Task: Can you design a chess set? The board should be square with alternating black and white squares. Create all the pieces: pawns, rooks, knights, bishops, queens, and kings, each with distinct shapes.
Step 1607:
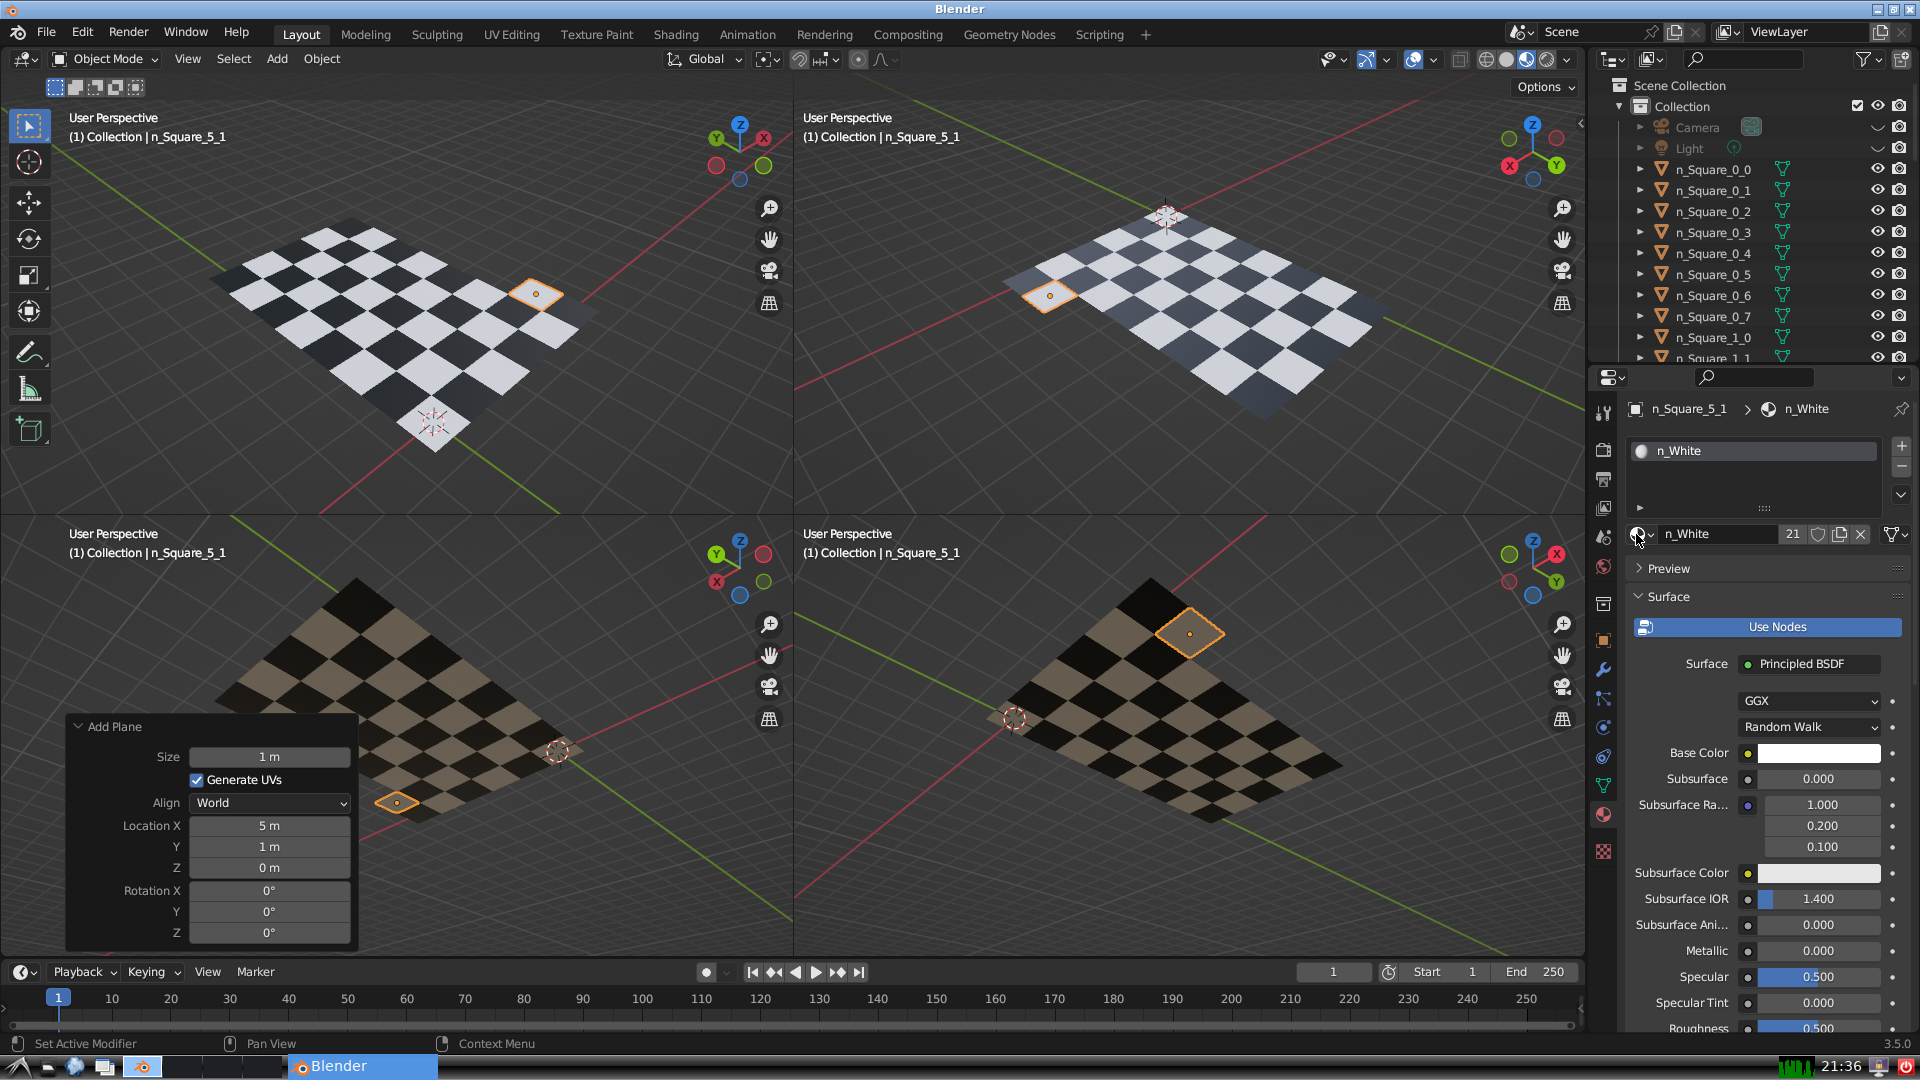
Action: {"mouse_move": [278, 58]}